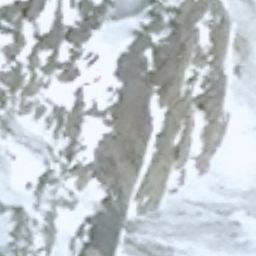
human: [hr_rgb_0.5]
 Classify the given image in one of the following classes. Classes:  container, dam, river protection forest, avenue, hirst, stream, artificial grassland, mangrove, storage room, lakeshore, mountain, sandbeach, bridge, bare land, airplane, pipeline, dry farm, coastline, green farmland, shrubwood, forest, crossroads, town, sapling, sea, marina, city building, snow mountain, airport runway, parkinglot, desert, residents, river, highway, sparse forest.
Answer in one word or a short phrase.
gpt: snow mountain